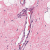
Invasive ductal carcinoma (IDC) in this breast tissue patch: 0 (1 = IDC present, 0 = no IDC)